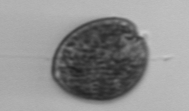
Label: Prorocentrum